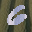
Label: 6